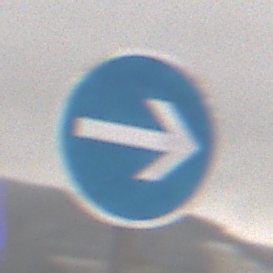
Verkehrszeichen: VorgeschriebeneFahrtrichtungHierRechts
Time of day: Midday
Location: Outdoor (Nature)
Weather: Overcast
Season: Winter
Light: Natural